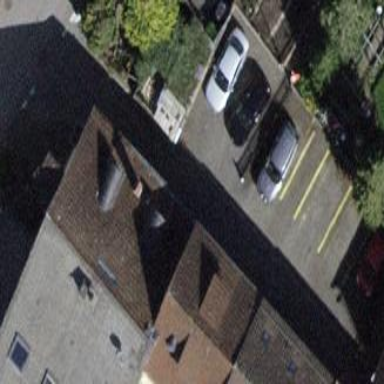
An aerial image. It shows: Building with tiled roof.